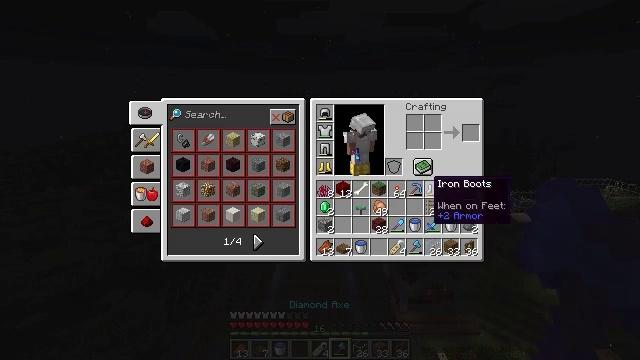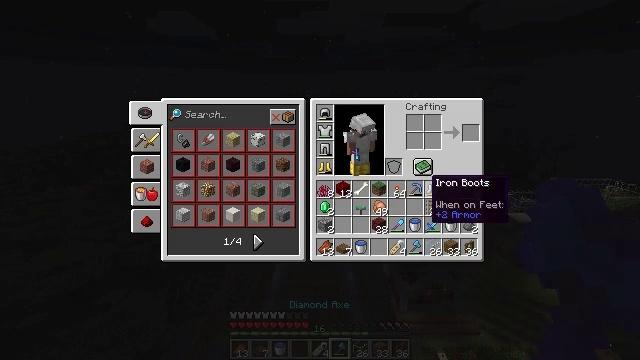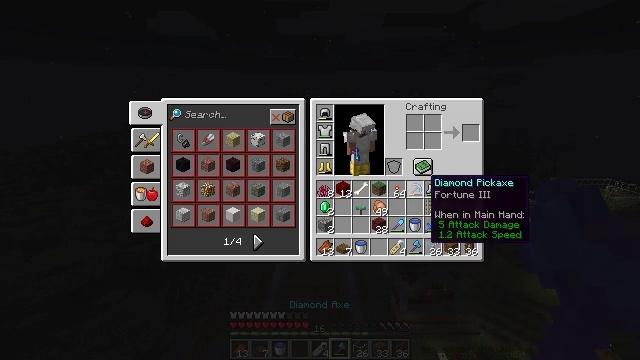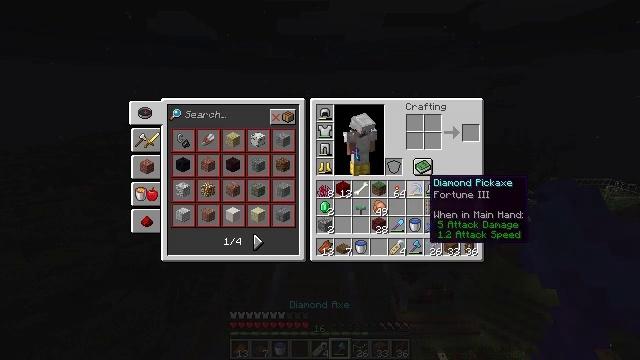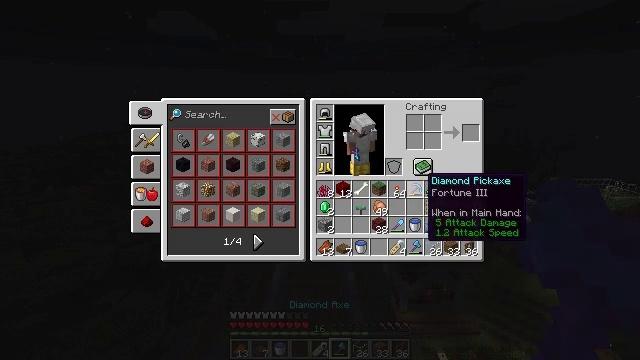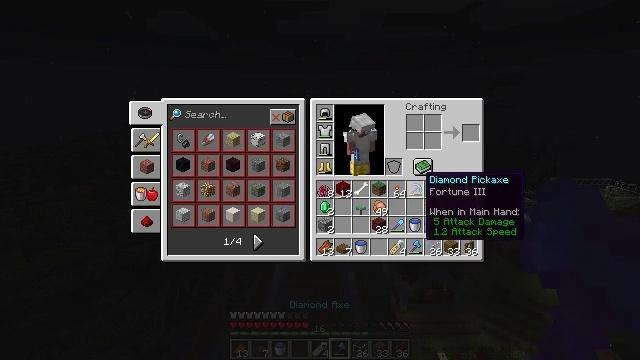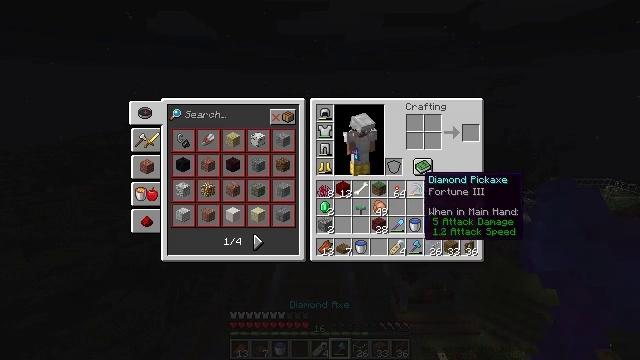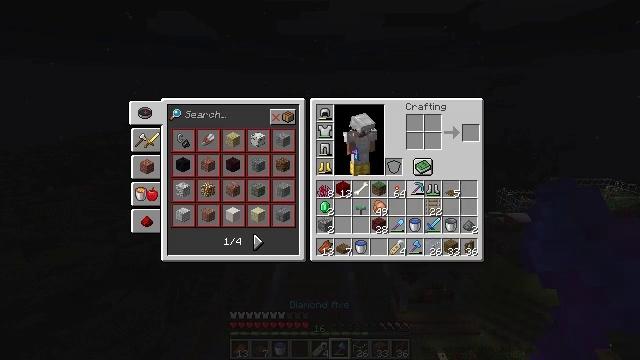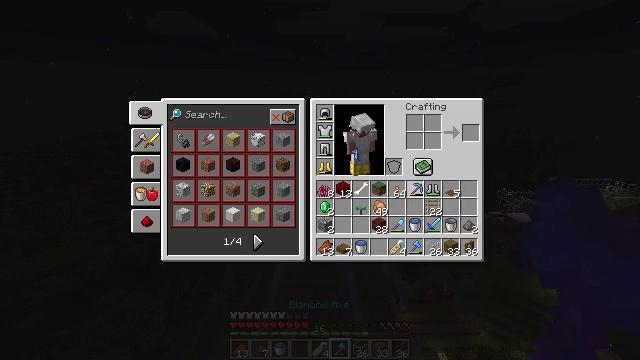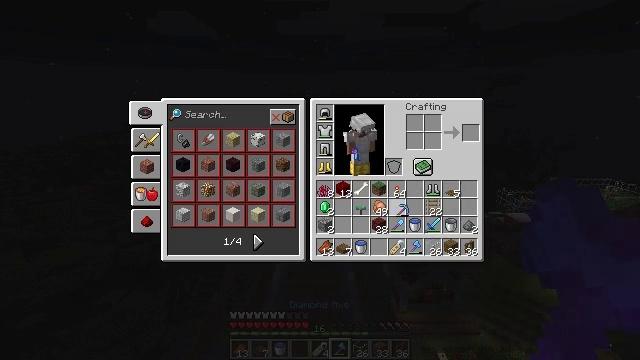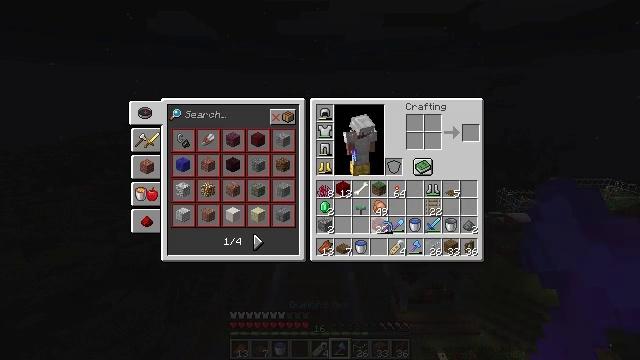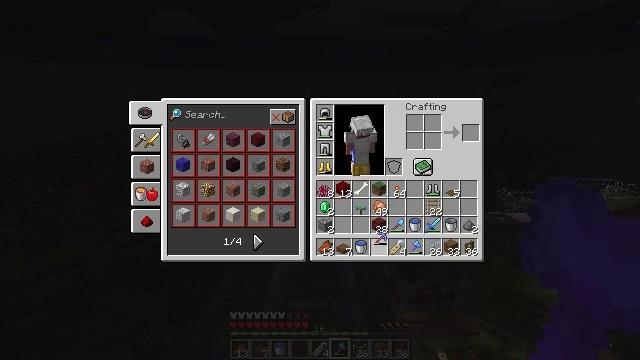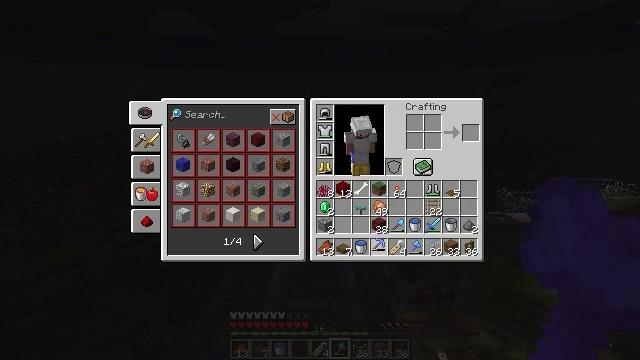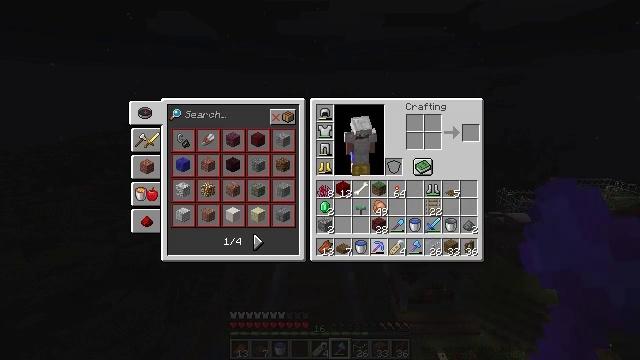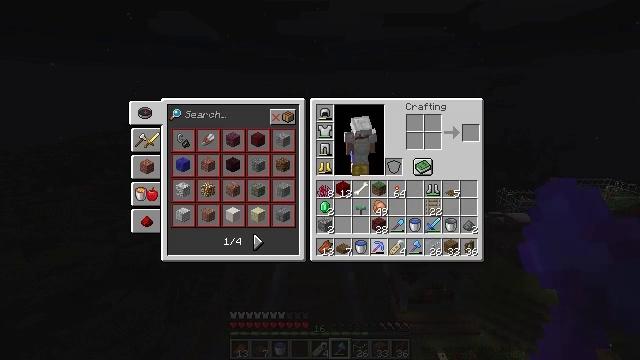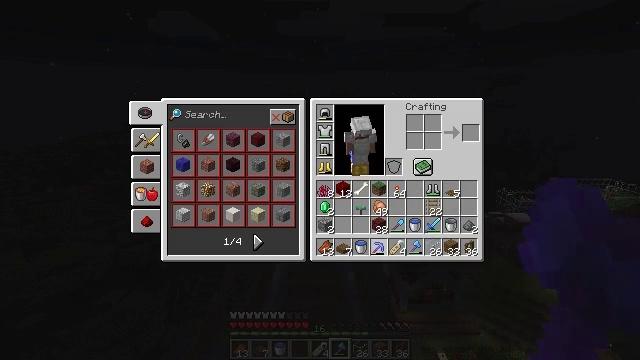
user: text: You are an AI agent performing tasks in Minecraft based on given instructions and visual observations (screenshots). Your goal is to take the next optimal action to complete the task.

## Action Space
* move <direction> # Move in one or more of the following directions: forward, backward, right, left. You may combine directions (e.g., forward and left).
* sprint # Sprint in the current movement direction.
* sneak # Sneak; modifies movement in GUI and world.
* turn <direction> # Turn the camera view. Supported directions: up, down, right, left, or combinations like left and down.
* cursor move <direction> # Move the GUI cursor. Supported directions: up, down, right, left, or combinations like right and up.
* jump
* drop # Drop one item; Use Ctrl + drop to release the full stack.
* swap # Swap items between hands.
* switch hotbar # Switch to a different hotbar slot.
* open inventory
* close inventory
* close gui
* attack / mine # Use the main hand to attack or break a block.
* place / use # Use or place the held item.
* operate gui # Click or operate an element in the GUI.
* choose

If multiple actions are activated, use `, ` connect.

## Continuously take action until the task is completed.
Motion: motion action
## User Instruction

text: Shatter the glass to collect it.
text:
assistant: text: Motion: no_op
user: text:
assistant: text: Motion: no_op
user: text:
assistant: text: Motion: no_op
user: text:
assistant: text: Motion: no_op
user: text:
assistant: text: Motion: no_op
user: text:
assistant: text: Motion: no_op
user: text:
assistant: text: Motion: operate gui
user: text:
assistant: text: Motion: operate gui
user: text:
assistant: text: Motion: cursor move left and down, operate gui
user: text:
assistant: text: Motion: cursor move left and down
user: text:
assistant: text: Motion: cursor move down
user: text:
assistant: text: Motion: no_op
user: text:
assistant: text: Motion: no_op
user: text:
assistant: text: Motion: no_op
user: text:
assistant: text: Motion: no_op
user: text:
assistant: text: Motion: operate gui
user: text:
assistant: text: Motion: operate gui
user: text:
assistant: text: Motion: operate gui
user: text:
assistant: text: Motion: no_op
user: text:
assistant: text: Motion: no_op
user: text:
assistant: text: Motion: no_op
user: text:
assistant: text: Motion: no_op
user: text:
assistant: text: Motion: no_op
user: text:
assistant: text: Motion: no_op
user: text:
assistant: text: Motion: no_op
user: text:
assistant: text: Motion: no_op
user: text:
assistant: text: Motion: no_op
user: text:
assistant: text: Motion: no_op
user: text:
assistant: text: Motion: no_op
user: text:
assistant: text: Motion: no_op